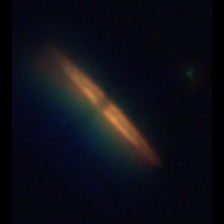
Taxon: Pennate
Group: Diatoms